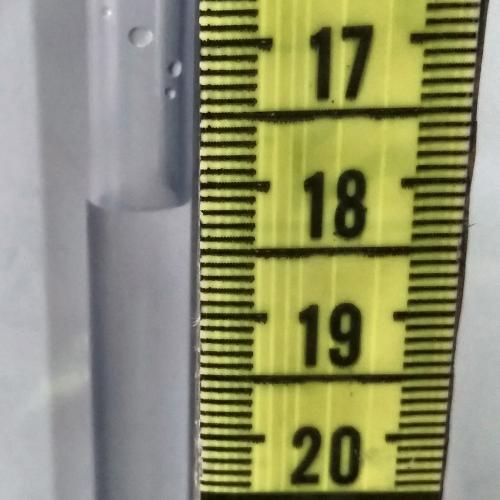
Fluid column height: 18.1 cm